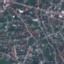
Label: Residential